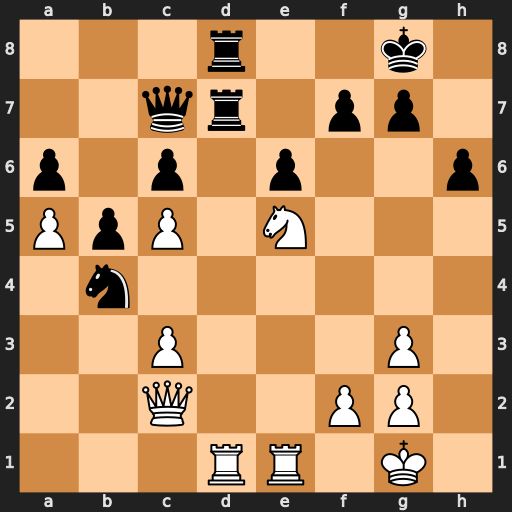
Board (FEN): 3r2k1/2qr1pp1/p1p1p2p/PpP1N3/1n6/2P3P1/2Q2PP1/3RR1K1
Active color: w
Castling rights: -
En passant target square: -
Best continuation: Rxd7 Nxc2 Rxc7